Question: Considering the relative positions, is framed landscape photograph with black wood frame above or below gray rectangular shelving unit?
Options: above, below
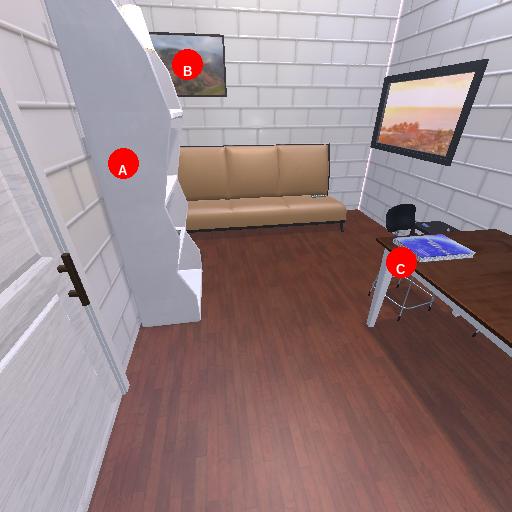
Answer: above